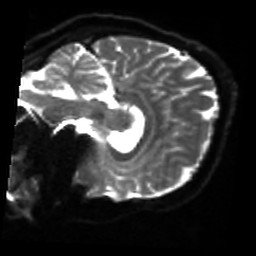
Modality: sbref
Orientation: sagittal
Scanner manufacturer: siemens
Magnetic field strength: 3 T
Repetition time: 4 s
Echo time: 0.0594 s